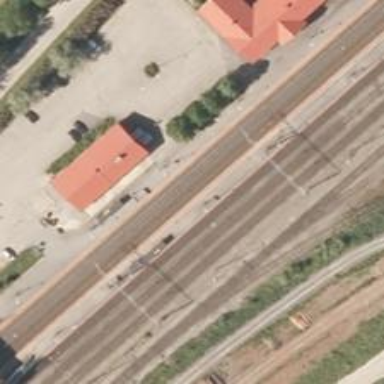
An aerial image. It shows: Platform for public transport with shelter. The platform is for railway use.